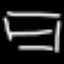
Label: octagon